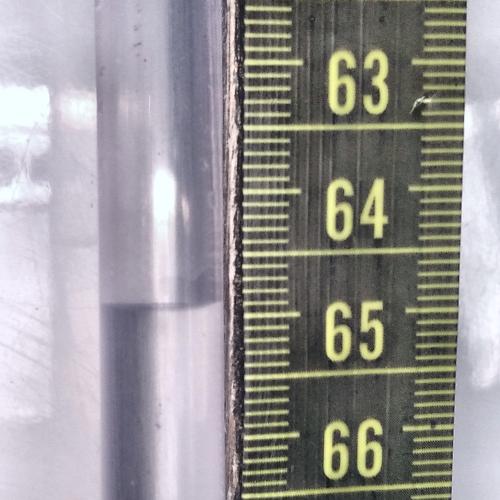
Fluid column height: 64.9 cm